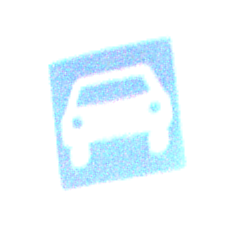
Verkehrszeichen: Kraftfahrstrasse
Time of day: MorningAfternoon
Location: Outdoor (RoadRail)
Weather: PartlyCloudy
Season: NotSpecified
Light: Natural